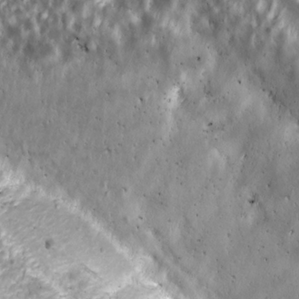
Label: non_frost